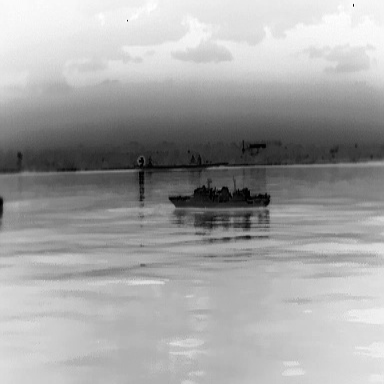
There is a warship in the infrared image.